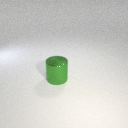
large green metal cylinder